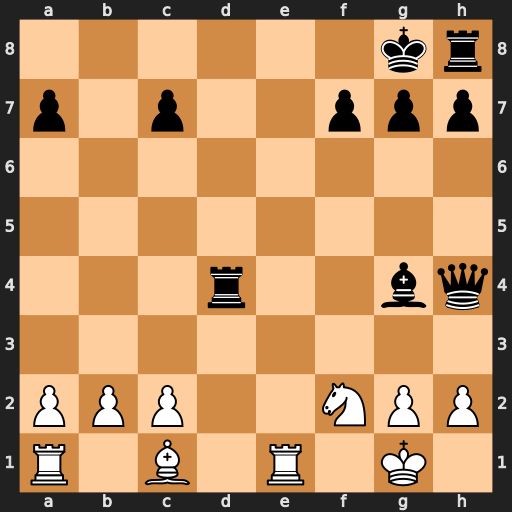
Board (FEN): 6kr/p1p2ppp/8/8/3r2bq/8/PPP2NPP/R1B1R1K1
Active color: w
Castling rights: -
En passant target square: -
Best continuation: Re8#